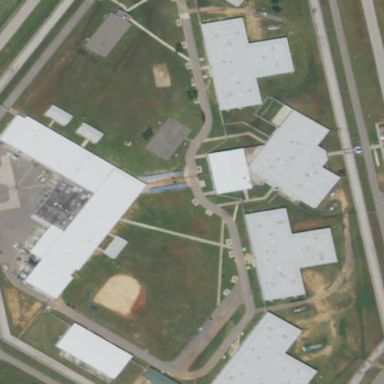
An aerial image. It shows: Prison enclosed by fence.